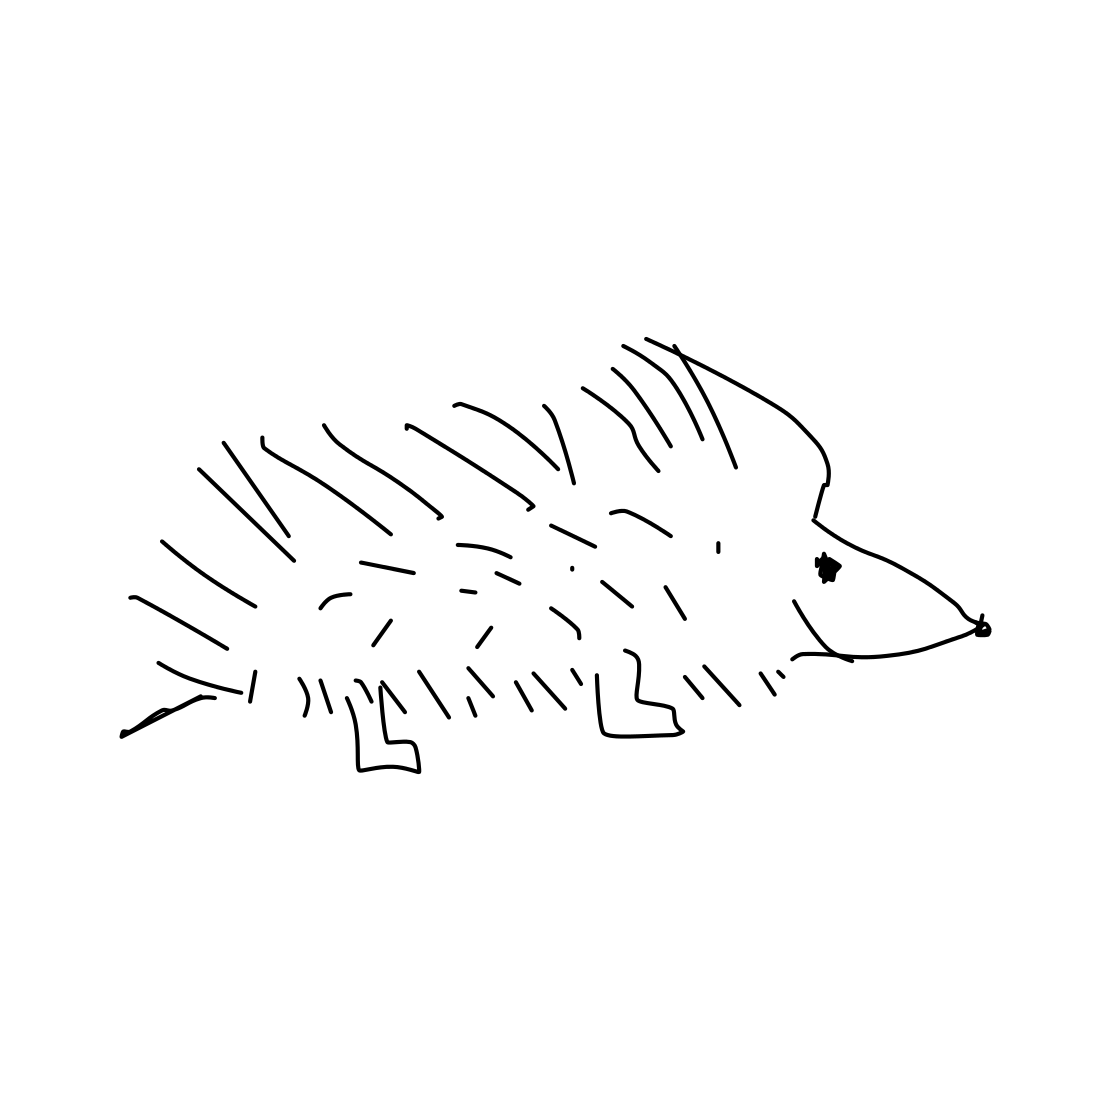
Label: hedgehog